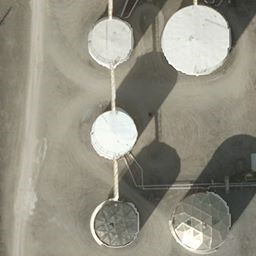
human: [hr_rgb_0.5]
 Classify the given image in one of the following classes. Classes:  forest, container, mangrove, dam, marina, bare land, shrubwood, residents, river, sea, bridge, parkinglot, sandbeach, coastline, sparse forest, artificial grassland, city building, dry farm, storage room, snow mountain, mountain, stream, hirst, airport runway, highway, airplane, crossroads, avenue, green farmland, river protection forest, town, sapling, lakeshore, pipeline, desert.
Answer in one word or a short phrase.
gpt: storage room